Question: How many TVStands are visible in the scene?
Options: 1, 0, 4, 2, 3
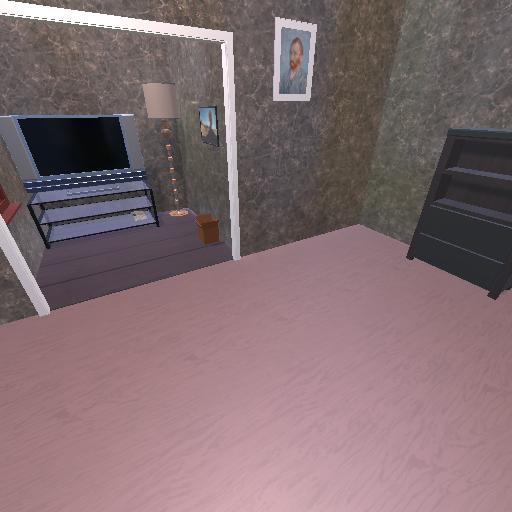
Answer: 1